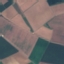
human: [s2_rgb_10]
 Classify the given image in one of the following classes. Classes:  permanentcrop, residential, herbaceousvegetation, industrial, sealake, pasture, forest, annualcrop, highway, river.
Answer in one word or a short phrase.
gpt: AnnualCrop